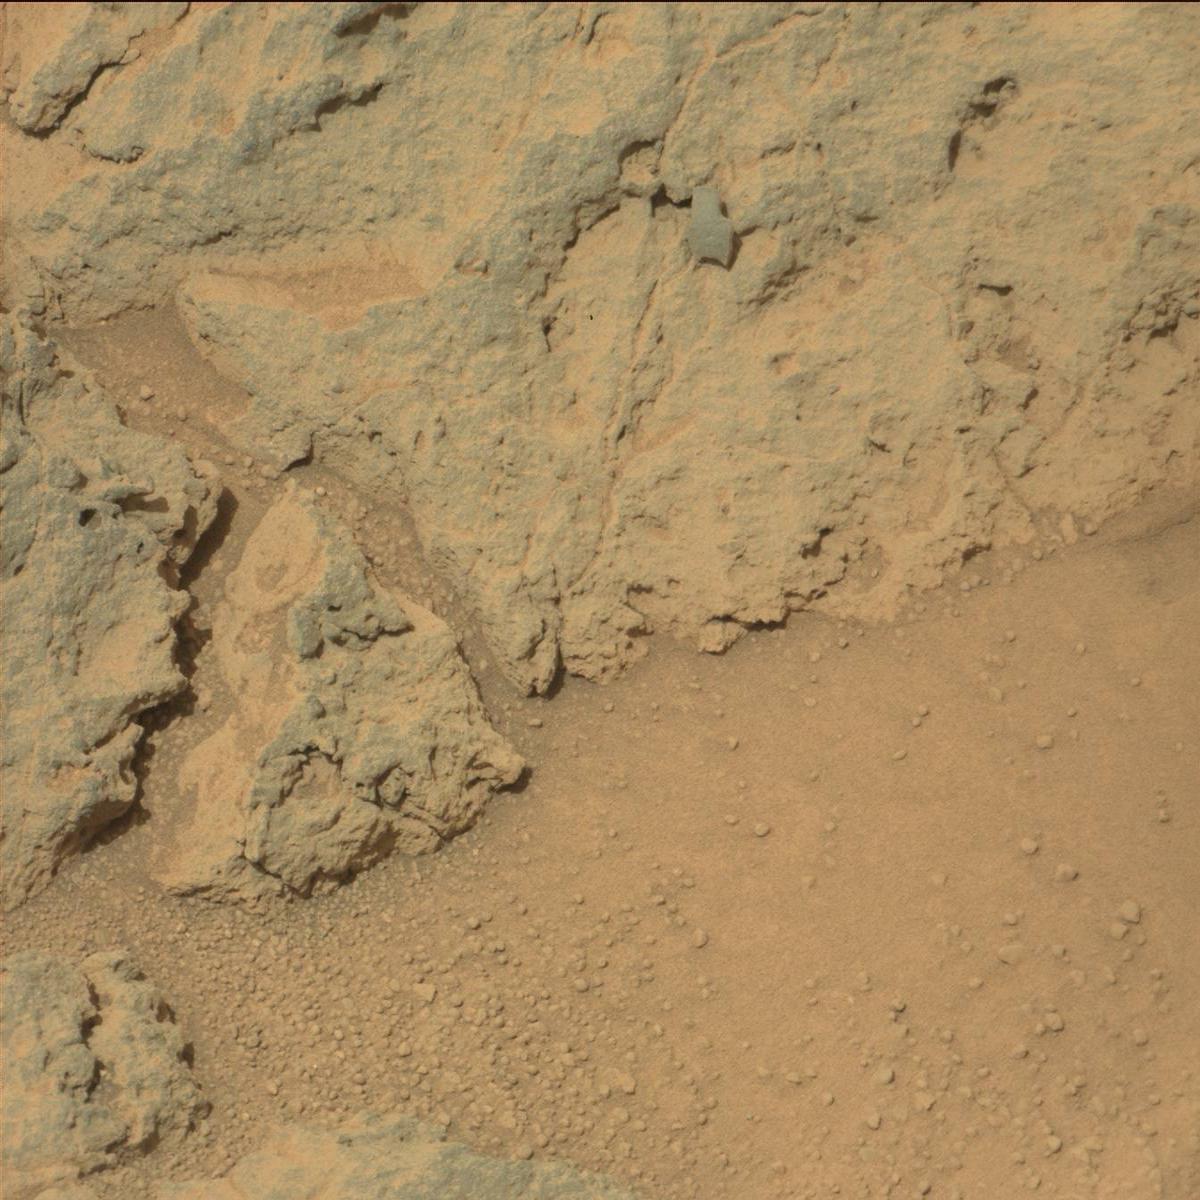
Terrain classes present: Bedrock, Sand / Soil